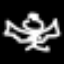
Label: angel